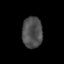
Tissue: lung
Cell type: Epithelial cells
Senescence score: 0.2237
Nuclear area (px): 620
Mean DAPI intensity: 76.99